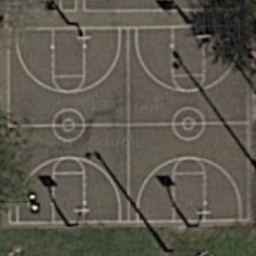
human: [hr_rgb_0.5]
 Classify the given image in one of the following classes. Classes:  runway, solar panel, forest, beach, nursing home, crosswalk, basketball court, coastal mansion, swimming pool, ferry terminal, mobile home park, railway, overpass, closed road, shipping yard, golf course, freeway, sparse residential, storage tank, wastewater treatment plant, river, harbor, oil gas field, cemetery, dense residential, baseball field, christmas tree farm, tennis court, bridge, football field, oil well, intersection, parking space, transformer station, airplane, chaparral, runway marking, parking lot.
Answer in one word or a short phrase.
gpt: basketball court